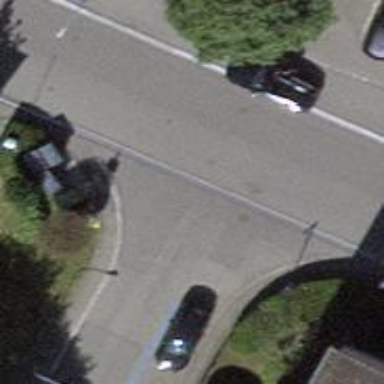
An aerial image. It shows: Residential road with asphalt surface. There are sidewalks on both sides of the road.